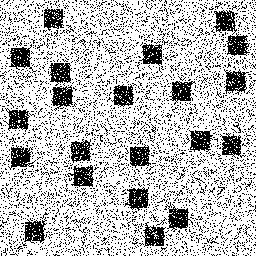
Squares: 21
Triangles: 0
Stars: 0
Total shapes: 21